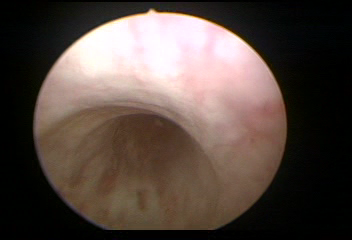
Modality: WLC
Class: Normal mucosa
Bladder cancer association: No